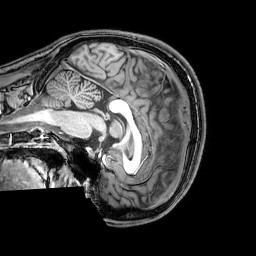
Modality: T1w
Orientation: sagittal
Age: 19
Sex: male
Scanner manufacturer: philips
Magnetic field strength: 3 T
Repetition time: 0.008113 s
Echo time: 0.003709 s